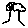
Label: tree